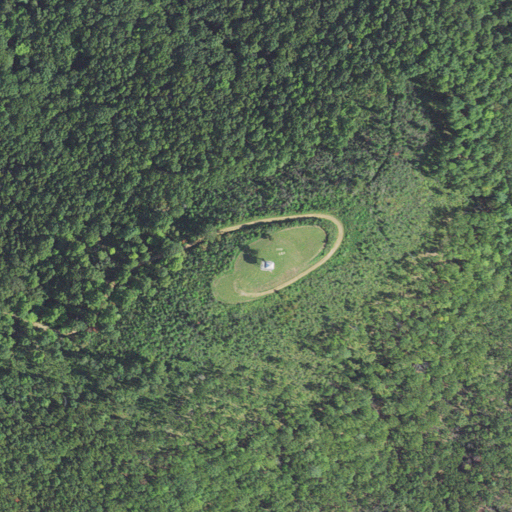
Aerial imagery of mountain in North Carolina named Panther Top containing deciduous forest, open development, pasture, and grassland